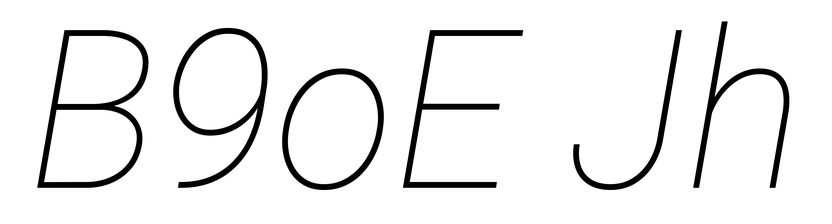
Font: Roboto-Italic_Thin_Italic